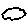
Label: cloud